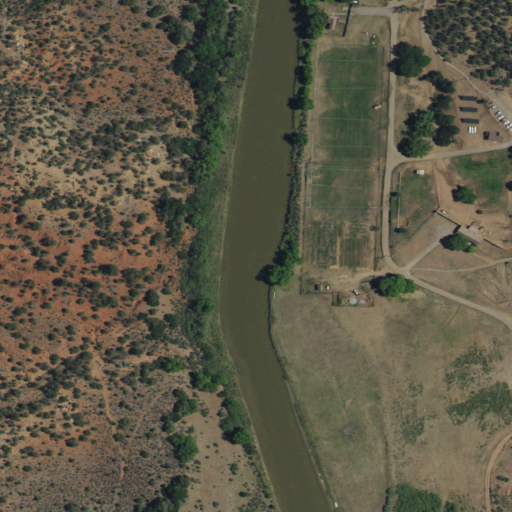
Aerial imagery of valley in New Mexico named Chama Canyon containing shrub, woody wetlands, open water, evergreen forest, grassland, open development, pasture, and herbaceous wetlands